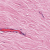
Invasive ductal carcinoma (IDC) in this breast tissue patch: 0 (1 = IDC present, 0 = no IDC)